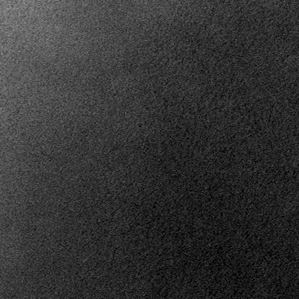
Label: frost